Interaction volume radius: 5 \u00c5
Interaction volume height: 30 \u00c5
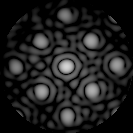
Disorder parameter: 0.1647